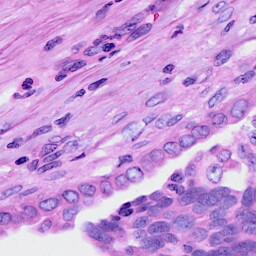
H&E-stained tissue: Ovarian